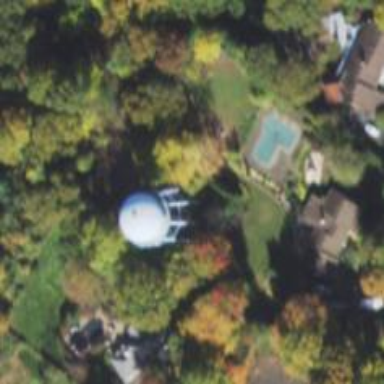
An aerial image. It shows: Water tower that is man-made.